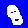
Digit: 8